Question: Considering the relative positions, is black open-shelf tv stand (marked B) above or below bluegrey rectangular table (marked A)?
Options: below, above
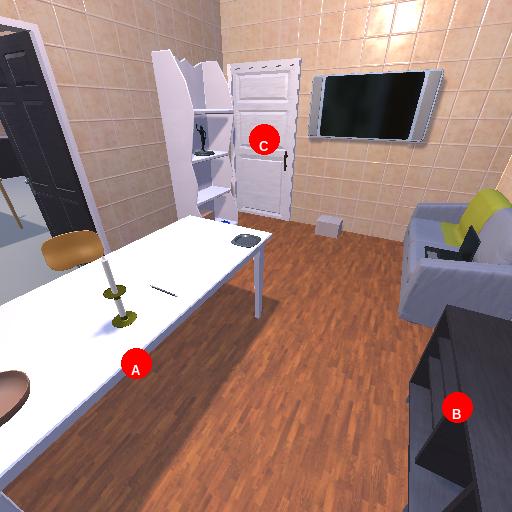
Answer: below